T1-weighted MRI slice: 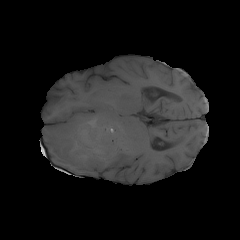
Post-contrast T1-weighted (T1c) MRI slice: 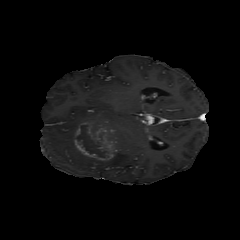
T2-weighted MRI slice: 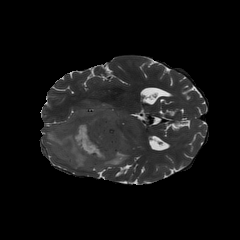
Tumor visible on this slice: yes